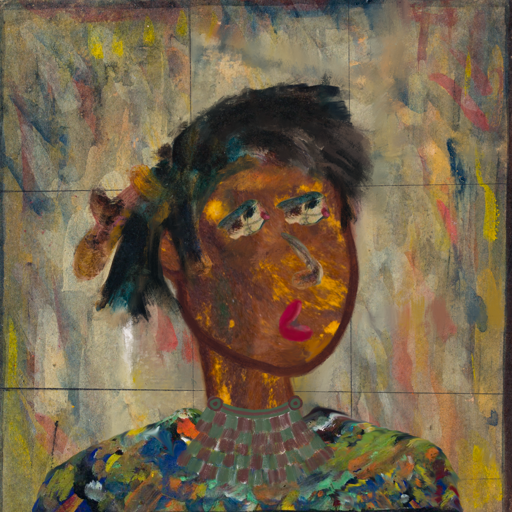
Background: GypsyMother, Head And Neck Side: Comrade, Face Side: Pipe, Bust: An_Impression, Hair Side: Pipe, Head Accessory: Blank, Second Necklace: After_Raid, Necklace: Blank, Baby: Blank